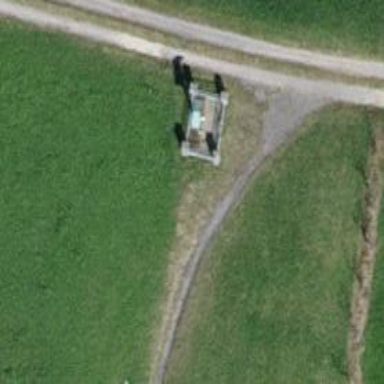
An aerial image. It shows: Historic wayside cross.